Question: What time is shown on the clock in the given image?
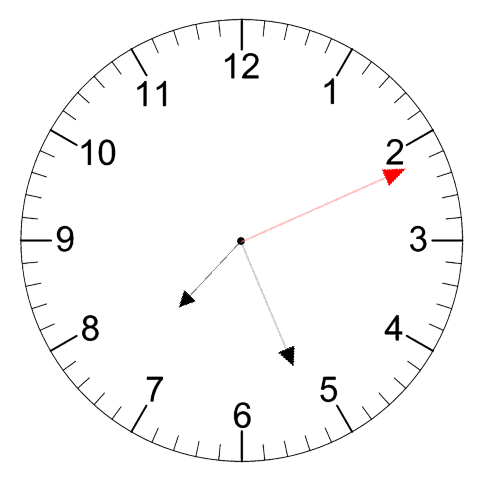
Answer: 07:26:11